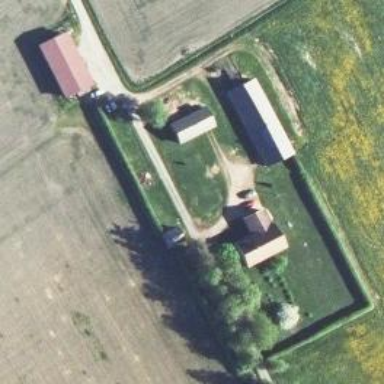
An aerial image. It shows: Farmyard area.